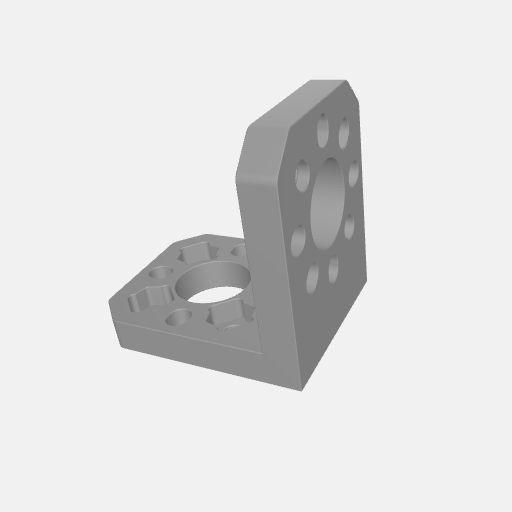
Part: AnglePatternMount